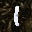
Label: 1